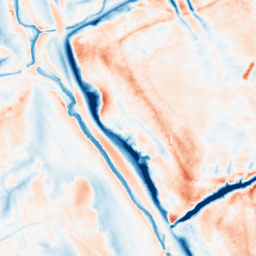
Category: classical
Decomposition family: gaussian_anisotropic
Decomposition parameters: sigma_x: 10
sigma_y: 5
Upsampling method: cubic_mitchell
Upsampling parameters: scale: 4
Upsampling scale: 4